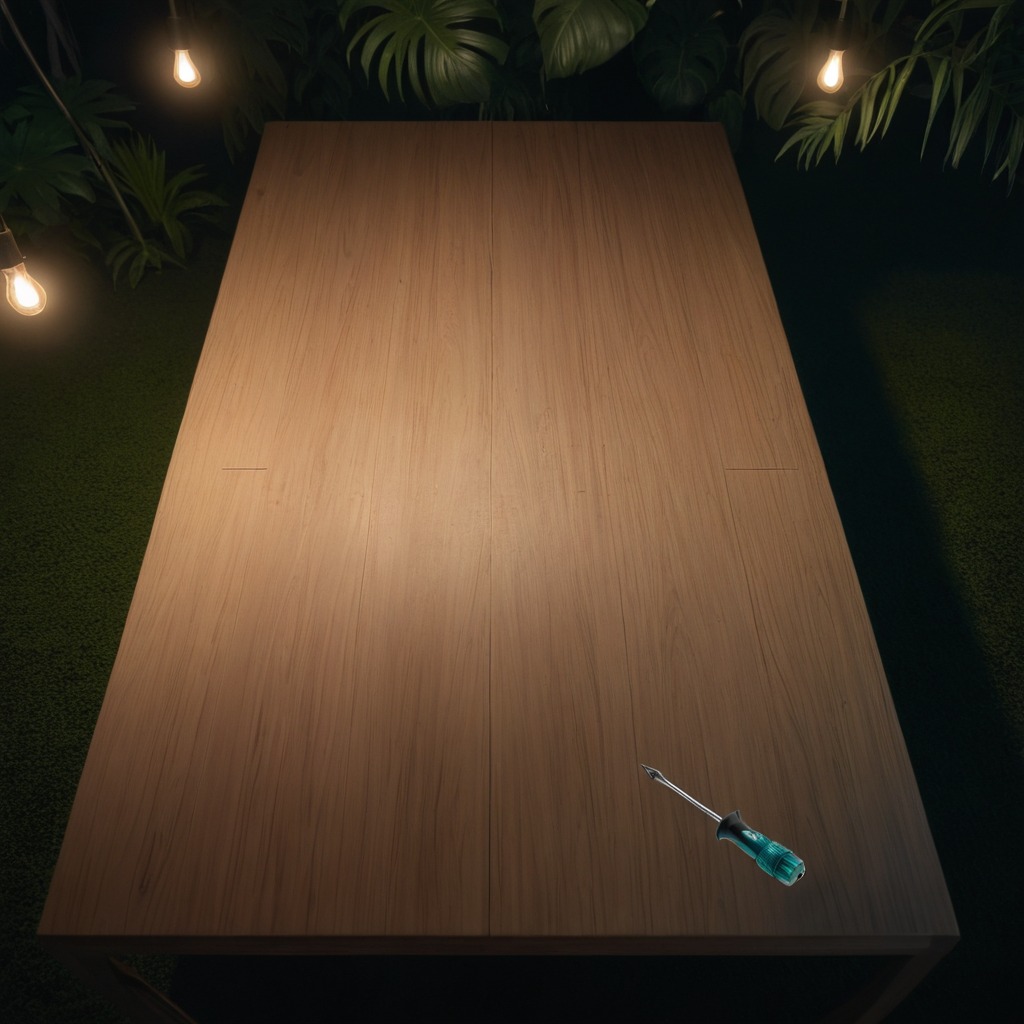
A screwdriver is lying on a wooden table inside a jungle field workshop tent at night.